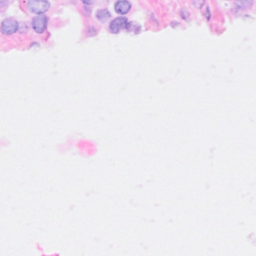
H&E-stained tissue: Breast